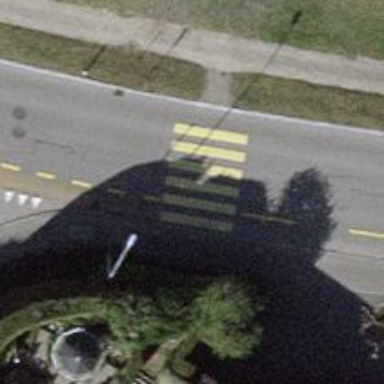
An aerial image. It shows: Uncontrolled zebra crossing on the road.